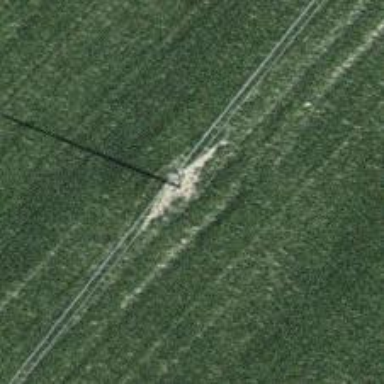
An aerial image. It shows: Power pole.